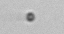
Label: nanoplankton_mix